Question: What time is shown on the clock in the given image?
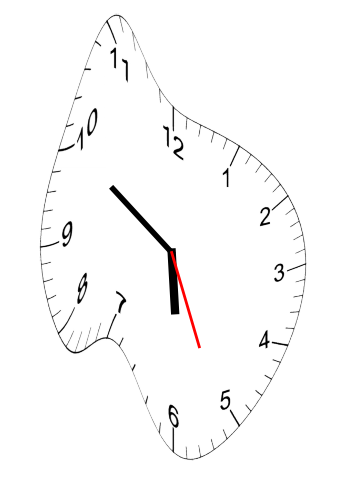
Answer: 05:50:26